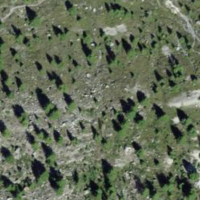
EUNIS habitat code: 31
Species observed at this site:
Vanessa atalanta